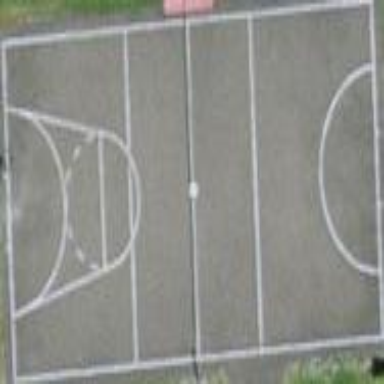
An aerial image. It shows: Pitch for leisure activities.